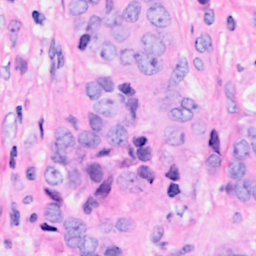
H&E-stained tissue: Breast